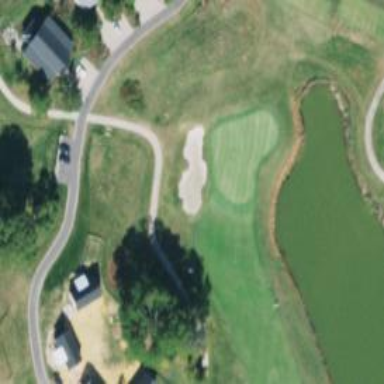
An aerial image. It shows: Golf hole.